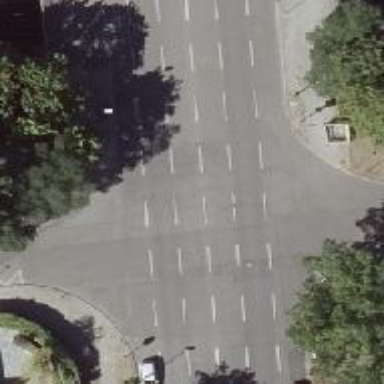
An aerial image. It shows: Tertiary road with asphalt surface. The road is on bridge with beam structure and sidewalks on both sides. There is parking available on the right lane.